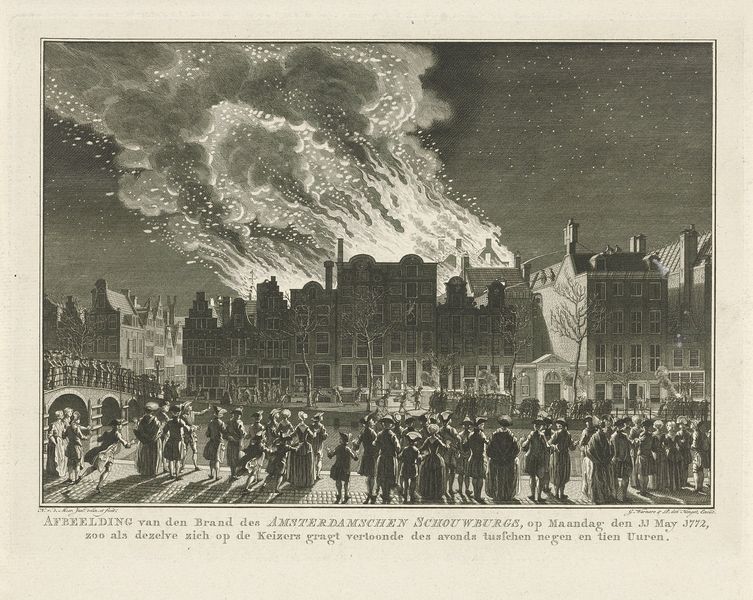
Titel: Uitslaande brand van de Amsterdamse schouwburg gezien vanaf de Keizersgracht
Künstler: Noach van der (II) Meer
Standort: Amsterdam
Institution: Rijksmuseum
Schlagwörter: dunkel, feuer, schatten, wasser, bäume, fluss, menschen, stadt, nacht, zeichnung, haus, leute, häuser, brücke, platz, brand, amsterdam